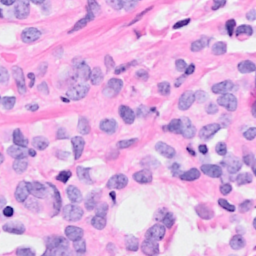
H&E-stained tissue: Breast